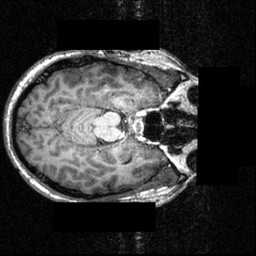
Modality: T1w
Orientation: axial
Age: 26
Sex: male
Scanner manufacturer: siemens
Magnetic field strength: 3.951 T
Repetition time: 1.5 s
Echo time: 0.00335 s